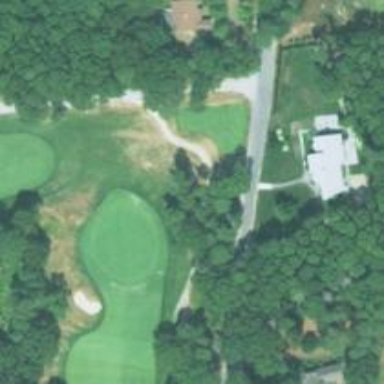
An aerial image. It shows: Golf cartpath that is also road path.